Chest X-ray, PA view. Patient: 70 years old, sex M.
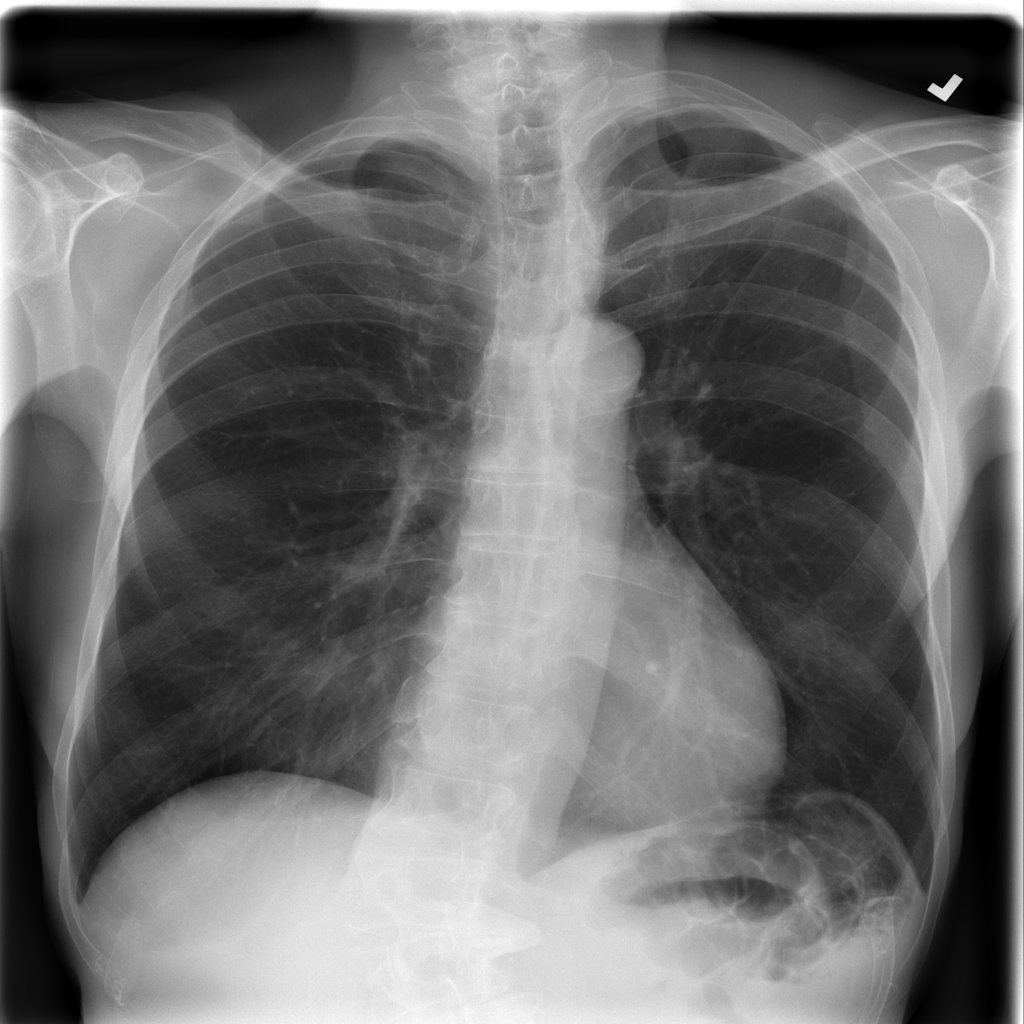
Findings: Infiltration